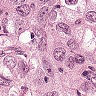
Metastatic tissue present: yes